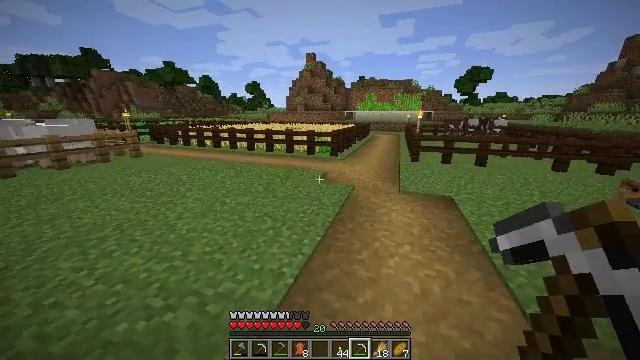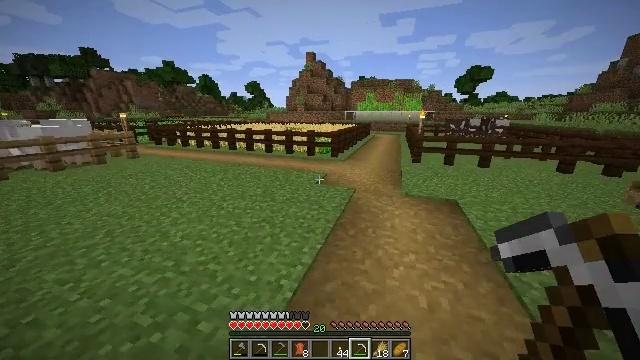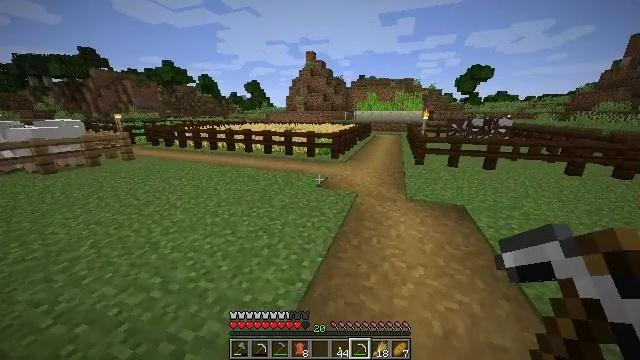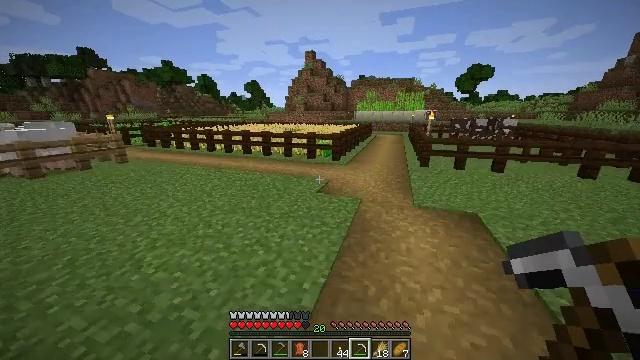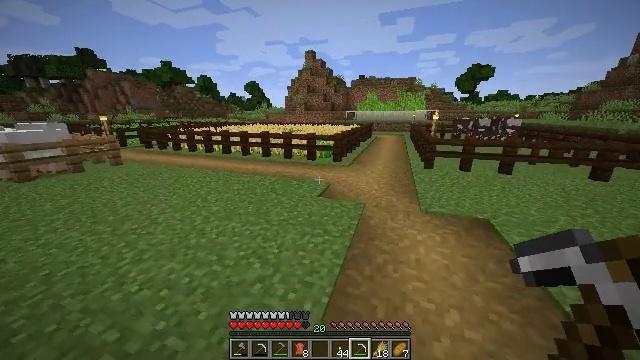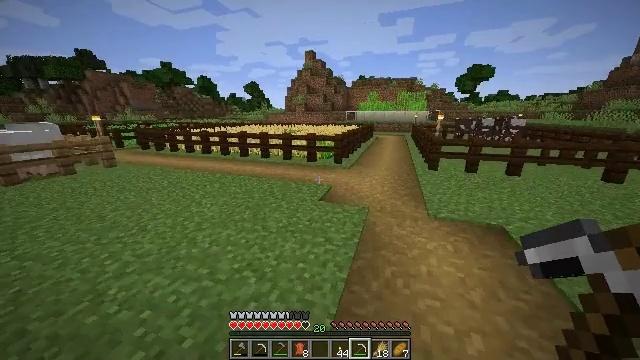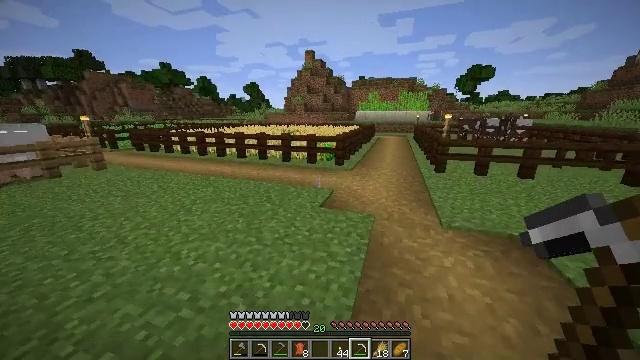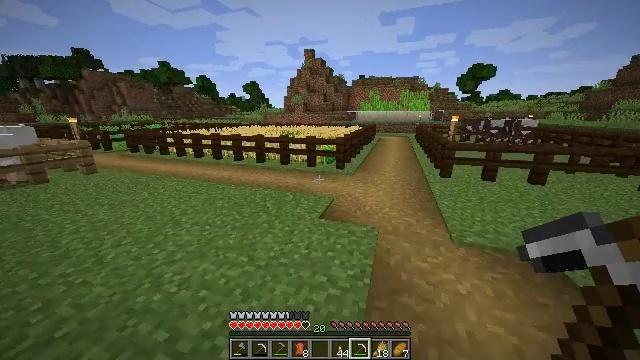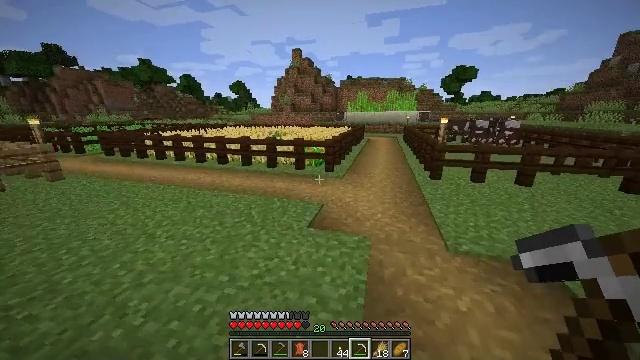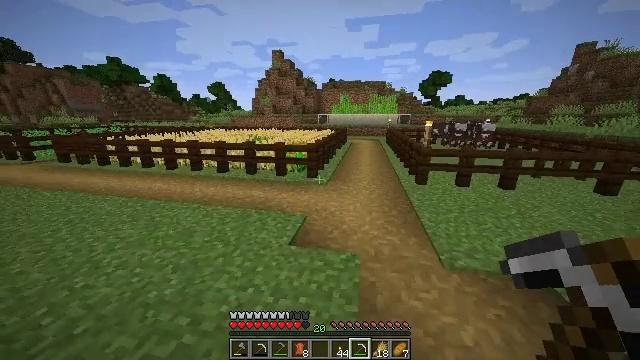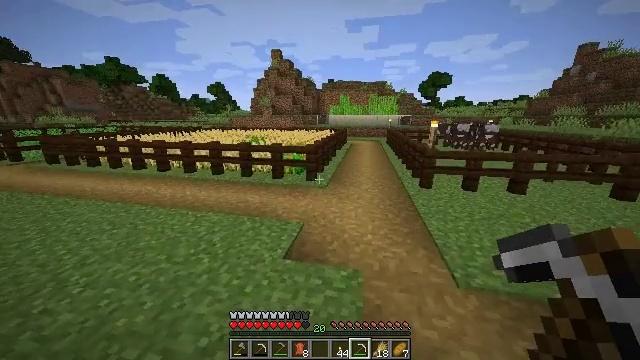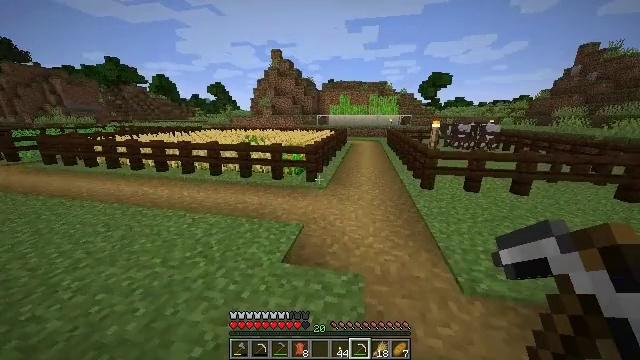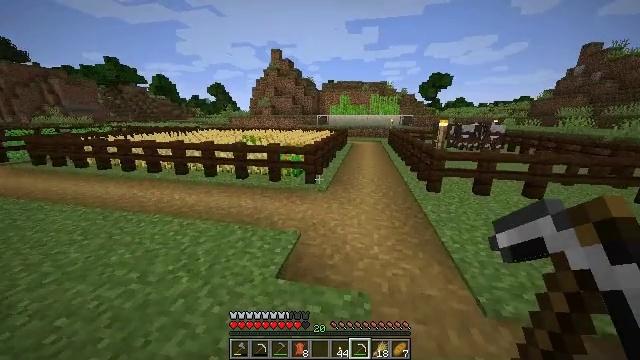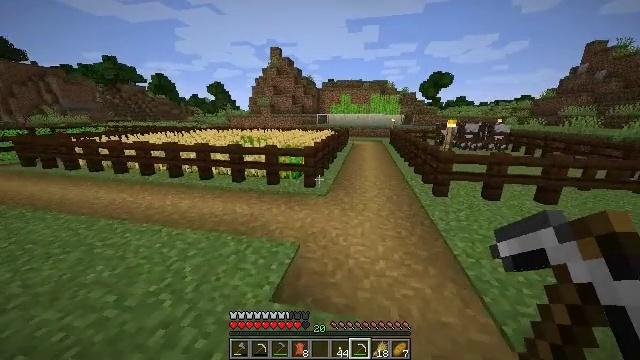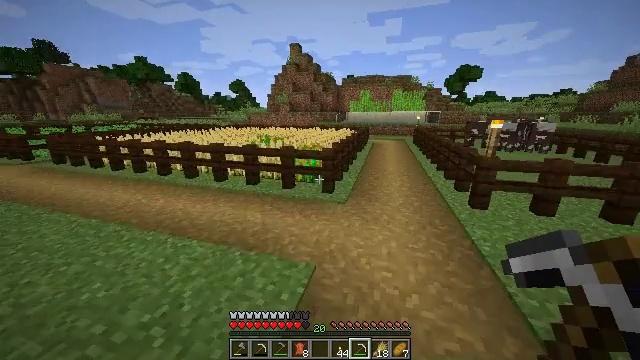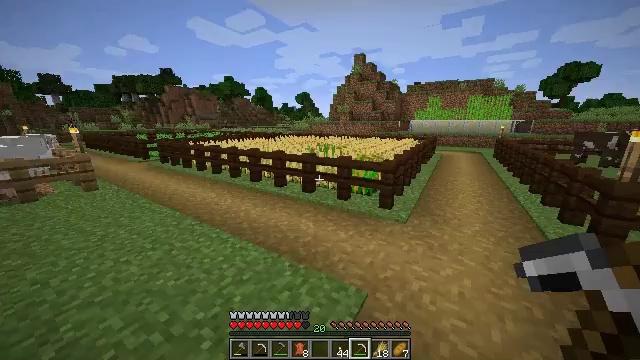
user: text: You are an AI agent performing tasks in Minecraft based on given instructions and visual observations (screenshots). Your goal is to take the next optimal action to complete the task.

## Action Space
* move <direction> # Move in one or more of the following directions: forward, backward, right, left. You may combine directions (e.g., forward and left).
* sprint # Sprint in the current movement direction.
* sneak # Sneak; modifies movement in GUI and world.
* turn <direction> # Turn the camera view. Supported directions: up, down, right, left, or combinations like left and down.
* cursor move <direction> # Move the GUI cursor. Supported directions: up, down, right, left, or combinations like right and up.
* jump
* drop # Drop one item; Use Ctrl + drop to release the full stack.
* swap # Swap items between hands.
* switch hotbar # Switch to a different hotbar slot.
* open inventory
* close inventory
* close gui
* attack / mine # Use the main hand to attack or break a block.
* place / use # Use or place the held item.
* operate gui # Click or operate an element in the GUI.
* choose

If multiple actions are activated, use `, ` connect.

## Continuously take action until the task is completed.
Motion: motion action
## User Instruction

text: Harvest sugar cane from the plant.
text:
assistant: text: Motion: move forward, sprint
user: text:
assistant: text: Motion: move forward, sprint
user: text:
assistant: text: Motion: move forward, sprint
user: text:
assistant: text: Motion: move forward, sprint
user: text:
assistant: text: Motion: move forward, sprint
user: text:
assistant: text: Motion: move forward, sprint
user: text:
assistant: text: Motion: move forward, sprint
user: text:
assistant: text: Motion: move forward, sprint, turn right
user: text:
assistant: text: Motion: move forward, turn right
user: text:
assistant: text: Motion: move forward
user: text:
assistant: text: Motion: move forward
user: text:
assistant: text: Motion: move forward
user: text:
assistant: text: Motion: move forward
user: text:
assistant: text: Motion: move forward, turn left
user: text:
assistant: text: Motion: move forward, turn left and up
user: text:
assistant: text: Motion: move forward, turn left and up
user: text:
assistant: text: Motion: move forward, turn left
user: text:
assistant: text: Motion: move forward
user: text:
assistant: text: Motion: move forward
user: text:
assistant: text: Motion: move forward, turn left and down
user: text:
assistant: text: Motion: move forward, turn left
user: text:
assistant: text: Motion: move forward, turn left
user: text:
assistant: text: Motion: move forward
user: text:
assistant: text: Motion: move forward, turn left
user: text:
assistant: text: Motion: move forward, turn left
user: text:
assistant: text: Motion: move forward, turn left
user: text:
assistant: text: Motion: move forward
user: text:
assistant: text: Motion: move forward, turn right and up
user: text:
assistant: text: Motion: move forward and move right, turn right and up
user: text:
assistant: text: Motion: move forward and move right, turn right and up